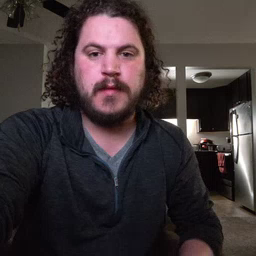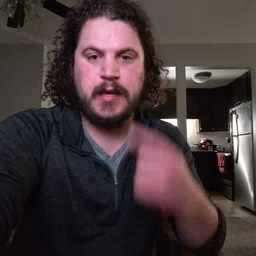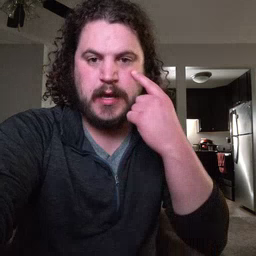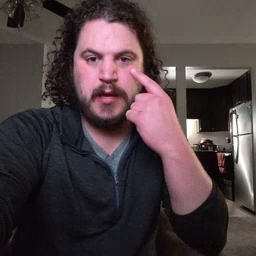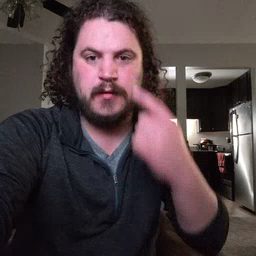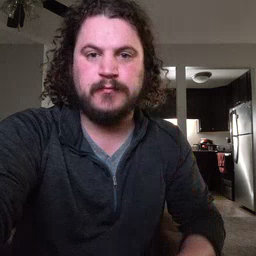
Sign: eye